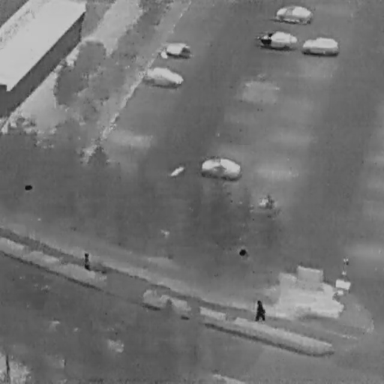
There are six Cars in the infrared image.